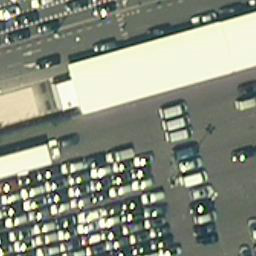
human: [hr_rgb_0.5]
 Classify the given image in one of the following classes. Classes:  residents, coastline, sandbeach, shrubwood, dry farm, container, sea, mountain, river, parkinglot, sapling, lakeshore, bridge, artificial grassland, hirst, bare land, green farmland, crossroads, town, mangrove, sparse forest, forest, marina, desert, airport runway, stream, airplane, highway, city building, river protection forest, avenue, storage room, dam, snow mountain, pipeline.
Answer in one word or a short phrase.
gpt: parkinglot